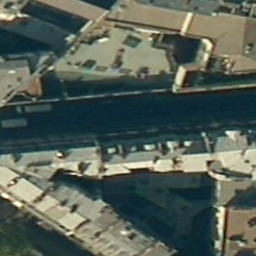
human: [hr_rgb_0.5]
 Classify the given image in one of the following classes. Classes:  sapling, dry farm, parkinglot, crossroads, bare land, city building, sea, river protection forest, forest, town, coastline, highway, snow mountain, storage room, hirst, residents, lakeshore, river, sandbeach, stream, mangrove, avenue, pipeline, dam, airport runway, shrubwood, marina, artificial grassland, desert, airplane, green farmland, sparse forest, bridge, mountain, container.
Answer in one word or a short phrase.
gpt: city building